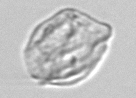
Label: detritus_transparent